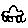
Label: car